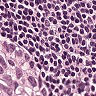
Metastatic tissue present: yes